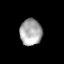
Tissue: lung
Cell type: T cells
Senescence score: 0.2346
Nuclear area (px): 573
Mean DAPI intensity: 168.185